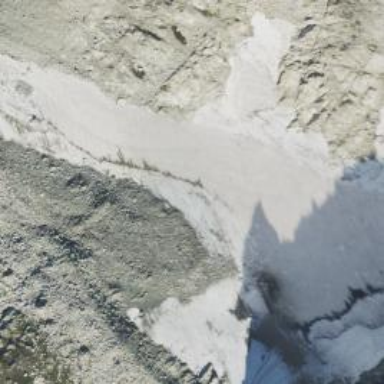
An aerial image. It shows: Majestic glacier in the distance.